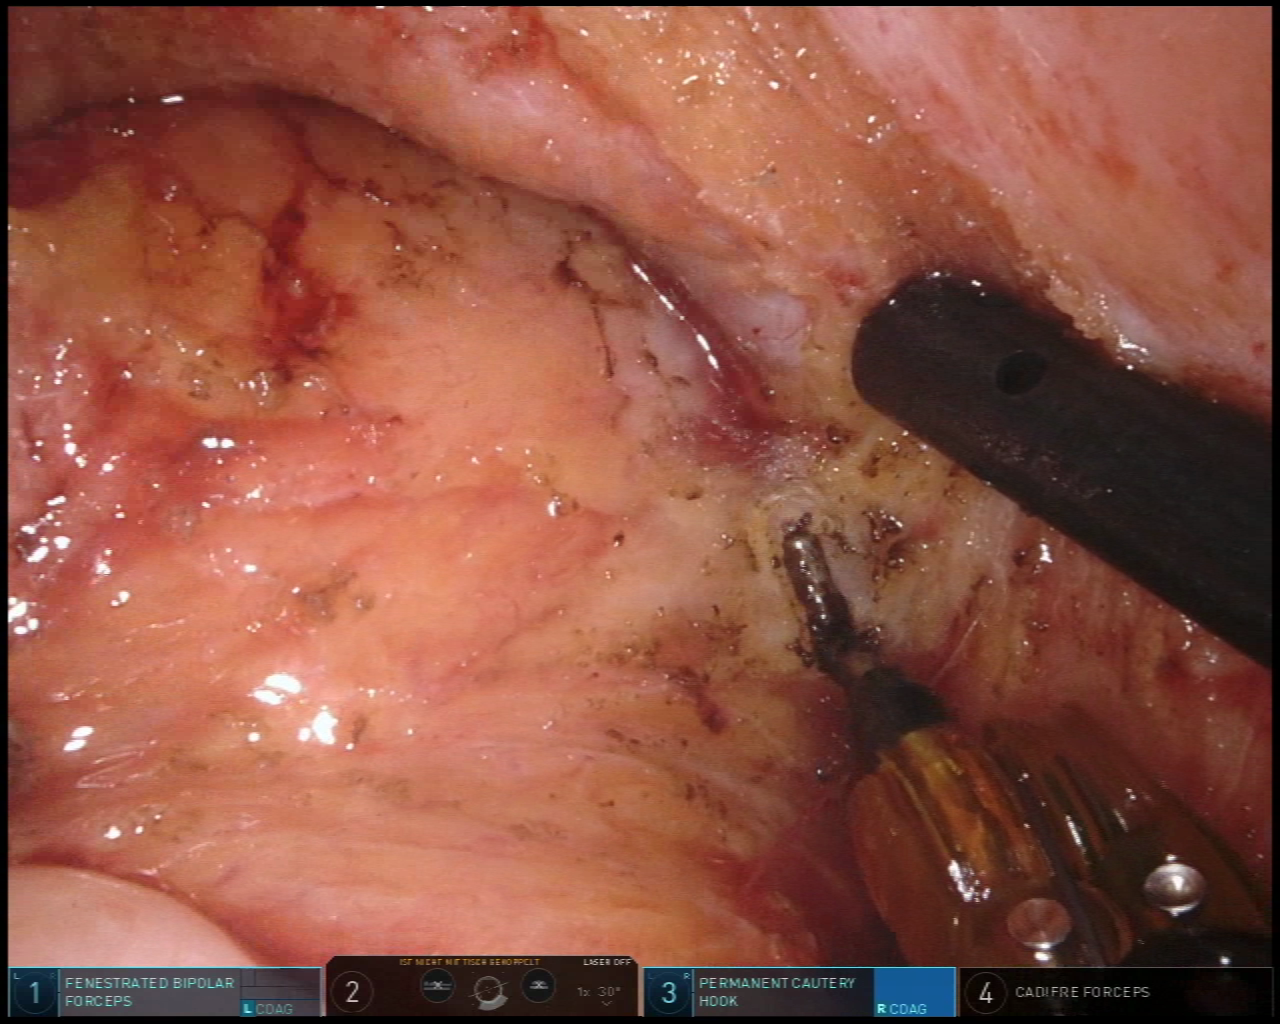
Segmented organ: vesicular_glands
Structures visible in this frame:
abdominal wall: no
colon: no
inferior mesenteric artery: no
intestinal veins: no
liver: no
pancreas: no
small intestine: no
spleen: no
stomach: no
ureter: no
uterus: no
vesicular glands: yes